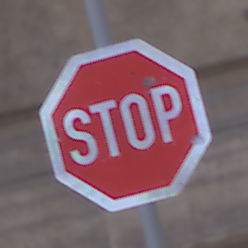
Verkehrszeichen: Stop
Umgebung: Outdoor, Urban
Tageszeit: SunriseSunset
Wetter: PartlyCloudy
Licht: Natural
Jahreszeit: NotSpecified
Kontrast: LowContrast